Field crop: tomato
Growth stage: 1
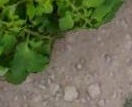
Species: tomato